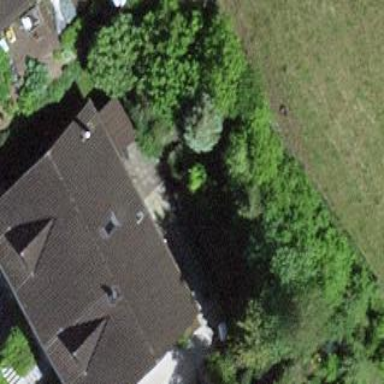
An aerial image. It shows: Simple house.